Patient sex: F
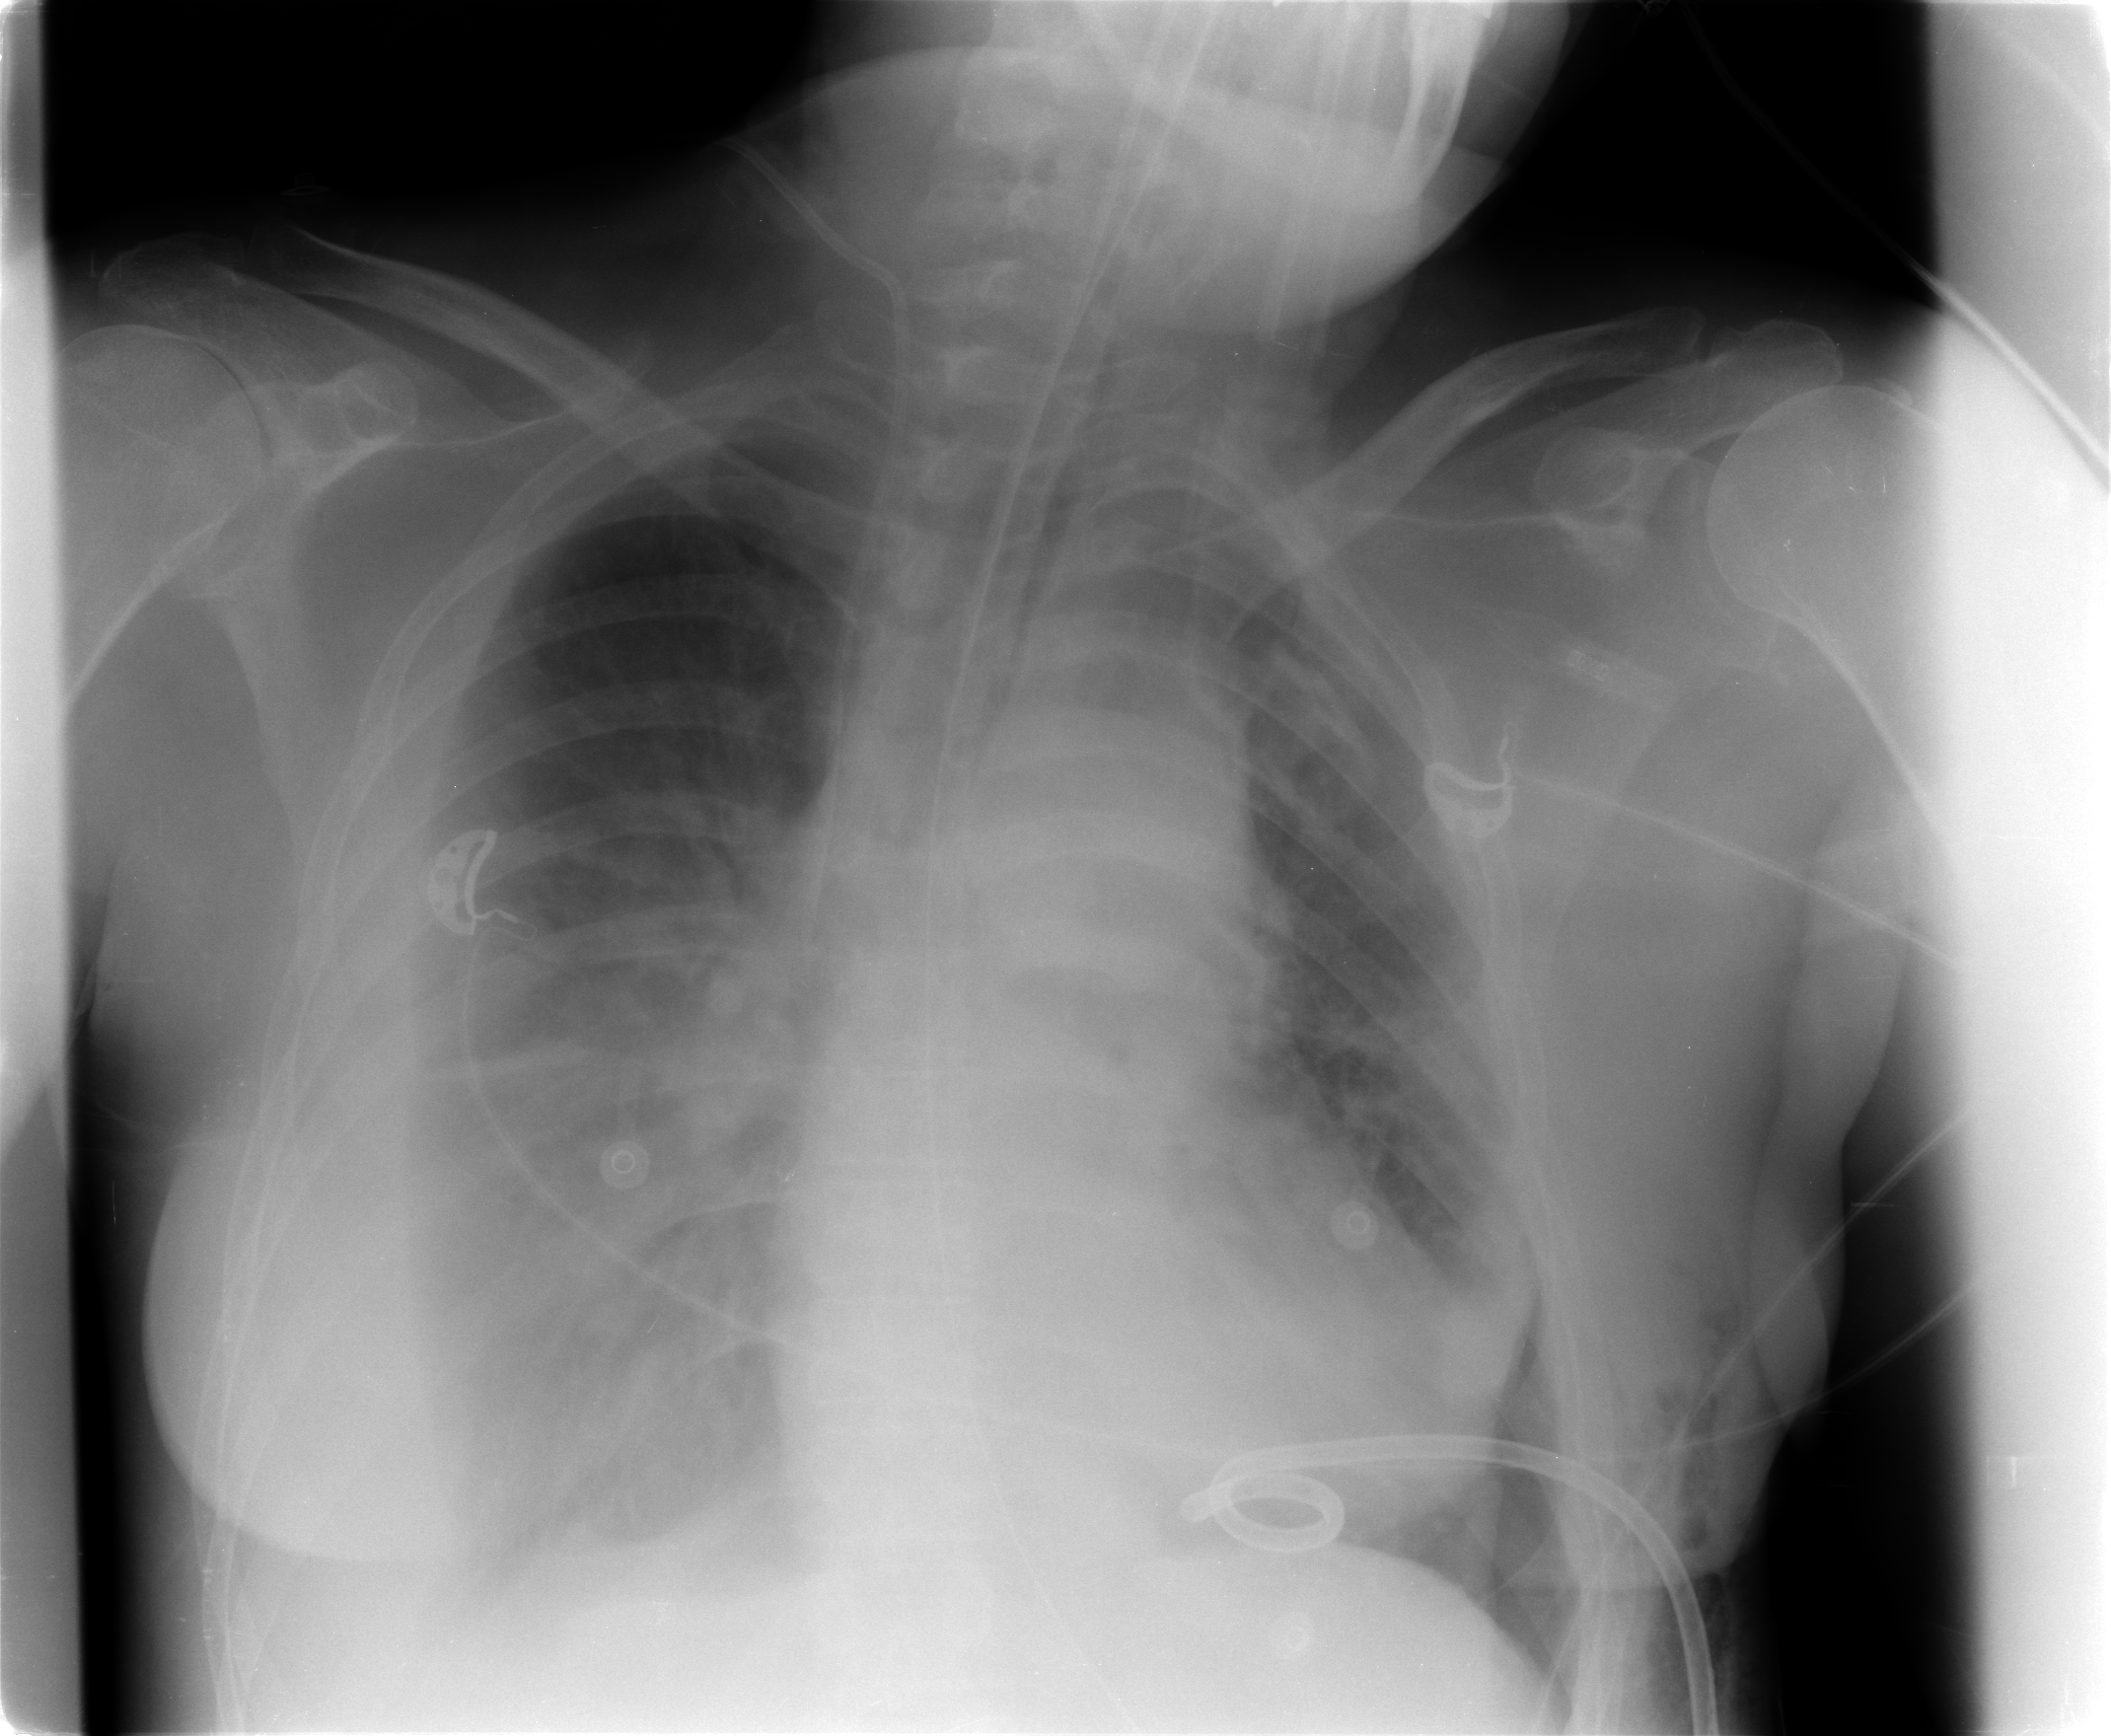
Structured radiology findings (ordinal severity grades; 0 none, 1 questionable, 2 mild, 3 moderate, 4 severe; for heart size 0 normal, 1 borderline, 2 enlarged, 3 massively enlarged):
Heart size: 2
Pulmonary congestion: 2
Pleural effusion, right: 3
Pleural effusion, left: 0
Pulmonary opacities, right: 0
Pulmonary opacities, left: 2
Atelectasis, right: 3
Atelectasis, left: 3